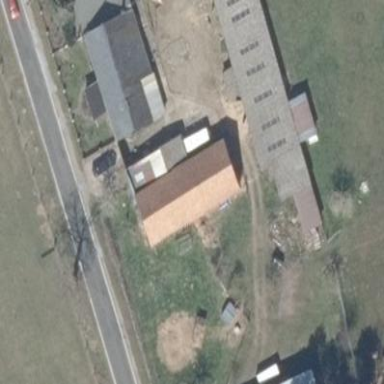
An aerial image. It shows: Gabled roof on farm auxiliary building.